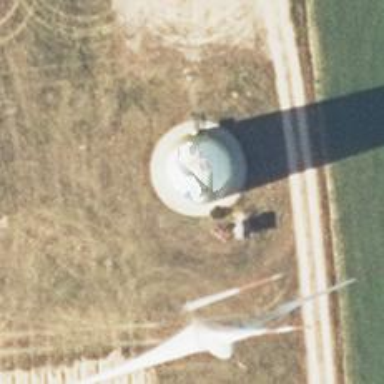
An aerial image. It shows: Wind generator powered by horizontal axis wind turbine.